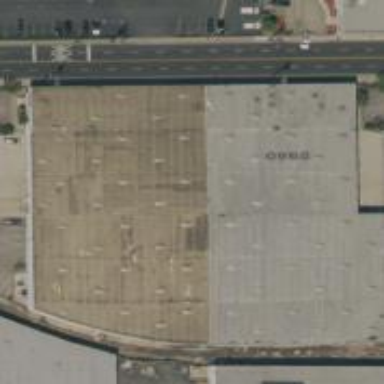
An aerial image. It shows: Warehouse.